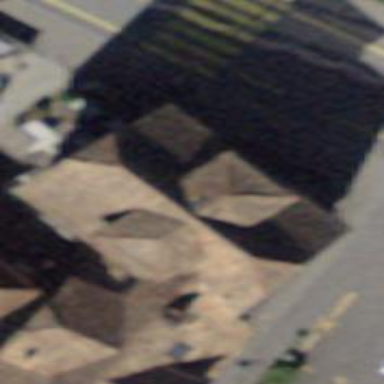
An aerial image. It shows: Restaurant.